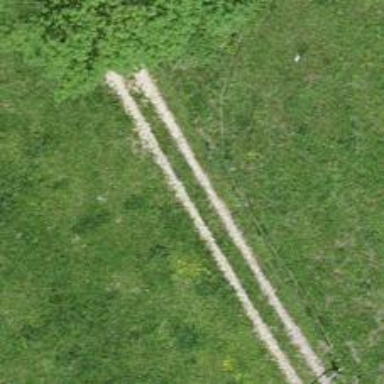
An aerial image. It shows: Track with grade 4 tracktype.